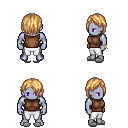
a pixel art fantasy rpg character, male body template, dark elf, purple skin, brown sleeveless shirt, white pants, light blonde bangs hairstyle, bracelets, white slippers, four views (front, back, left, right), 2x2 character sprite sheet, small pixel art, hard edges, no anti-aliasing